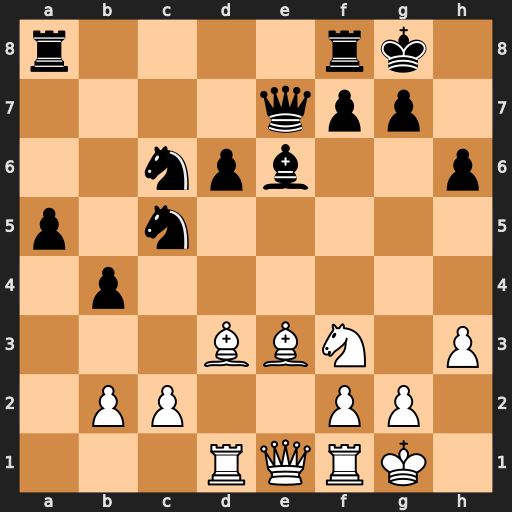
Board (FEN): r4rk1/4qpp1/2npb2p/p1n5/1p6/3BBN1P/1PP2PP1/3RQRK1
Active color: w
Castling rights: -
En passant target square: -
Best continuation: Bxc5 dxc5 Qe4 g6 Qxc6